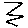
Label: zigzag